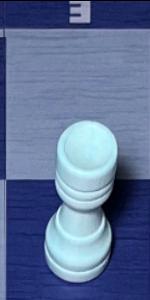
Label: Rook_White